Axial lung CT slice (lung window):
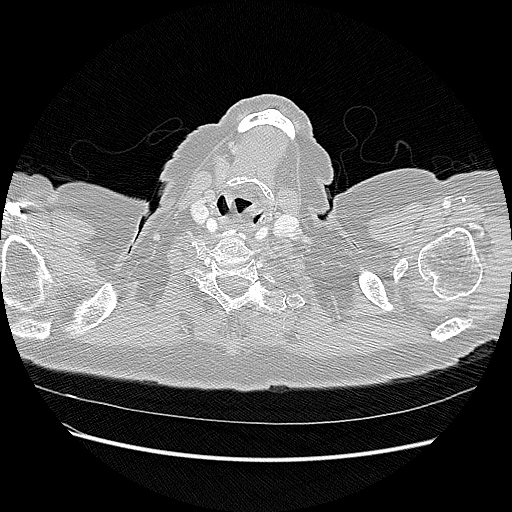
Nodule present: no